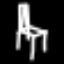
Label: chair